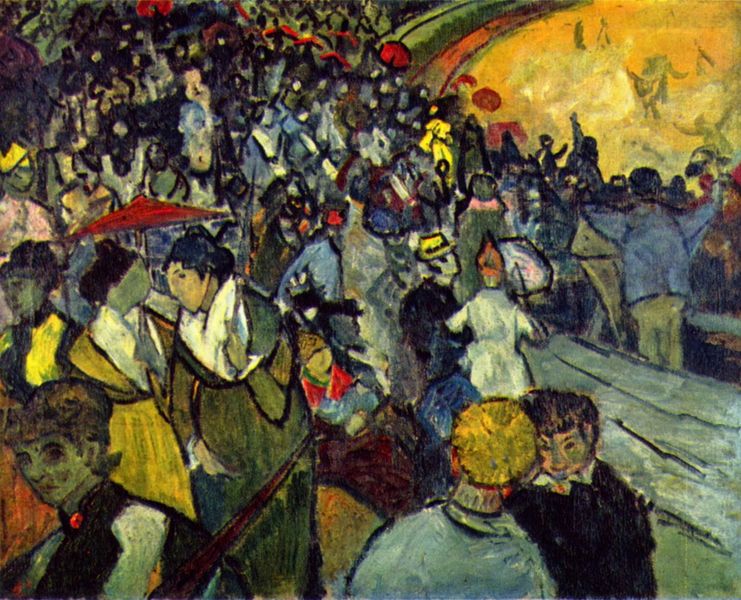
Titel: Die Arenen von Arles
Künstler: Vincent van Gogh
Standort: Sankt Petersburg
Institution: Eremitage
Schlagwörter: blau, gemälde, gruppe, kampf, kopf, mann, weiß, wolken, frauen, gelb, grün, kirchner, menschen, sand, abend, bunt, frankreich, frau, frisur, hut, hüte, kleid, kleider, köpfe, licht, männer, schwarz, vordergrund, regenschirm, rot, schirm, expressionismus, gesellschaft, gespräch, leute, malerei, masse, menge, versammlung, blond, gesichter, kragen, gesten, pastos, haare, aufführung, bühne, publikum, theater, rosa, kinder, rund, dutt, japan, enge, genrebild, perspektive, unterhaltung, tribüne, zuschauer, abstrakt, farben, modern, linien, besucher, vorführung, vorstellung, treppen, monet, vergnügen, manet, freude, arena, ränge, punkte, spiel, asien, geisha, konturen, getümmel, rennen, schirme, staub, volk, zirkus, macke, menschenmenge, bänke, manege, reihen, china, stierkampf, jubel, tribünen, stier, spektakel, veranstaltung, umrisslinien, schwefelgelb, grell, circus, trubel, bande, massen, stir, torero, kimono, arles, lärm, torrero, schaustück, geishas, anfeuern, tribune, asiatinnen, japanerinnen, schwarze umrisslinien, lautrex, jubnel, dicke linien